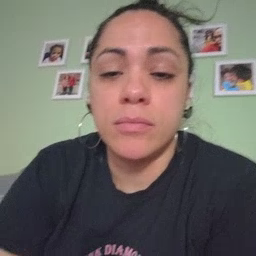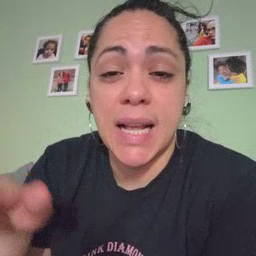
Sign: clean